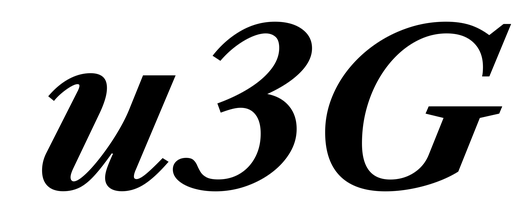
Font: LibreCaslonText-Italic_Bold_Italic